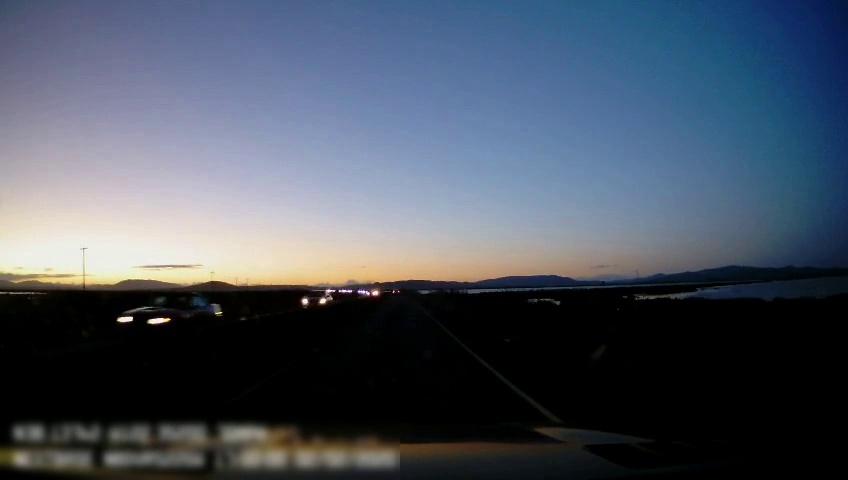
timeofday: Dusk/Dawn/Twilight
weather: Sunny
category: Drivable Space
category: Vehicles | Car
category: Vehicles | Car
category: Lanes | Current Lane
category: Lanes | Alternate Lane